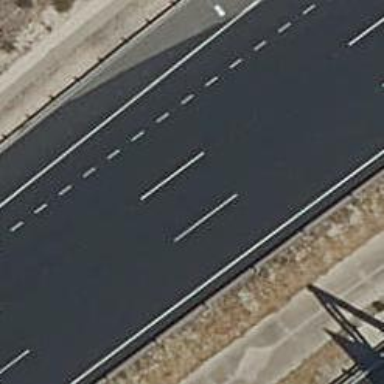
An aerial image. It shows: View of motorway.